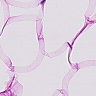
Metastatic tissue present: no